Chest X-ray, AP view. Patient: 40 years old, sex F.
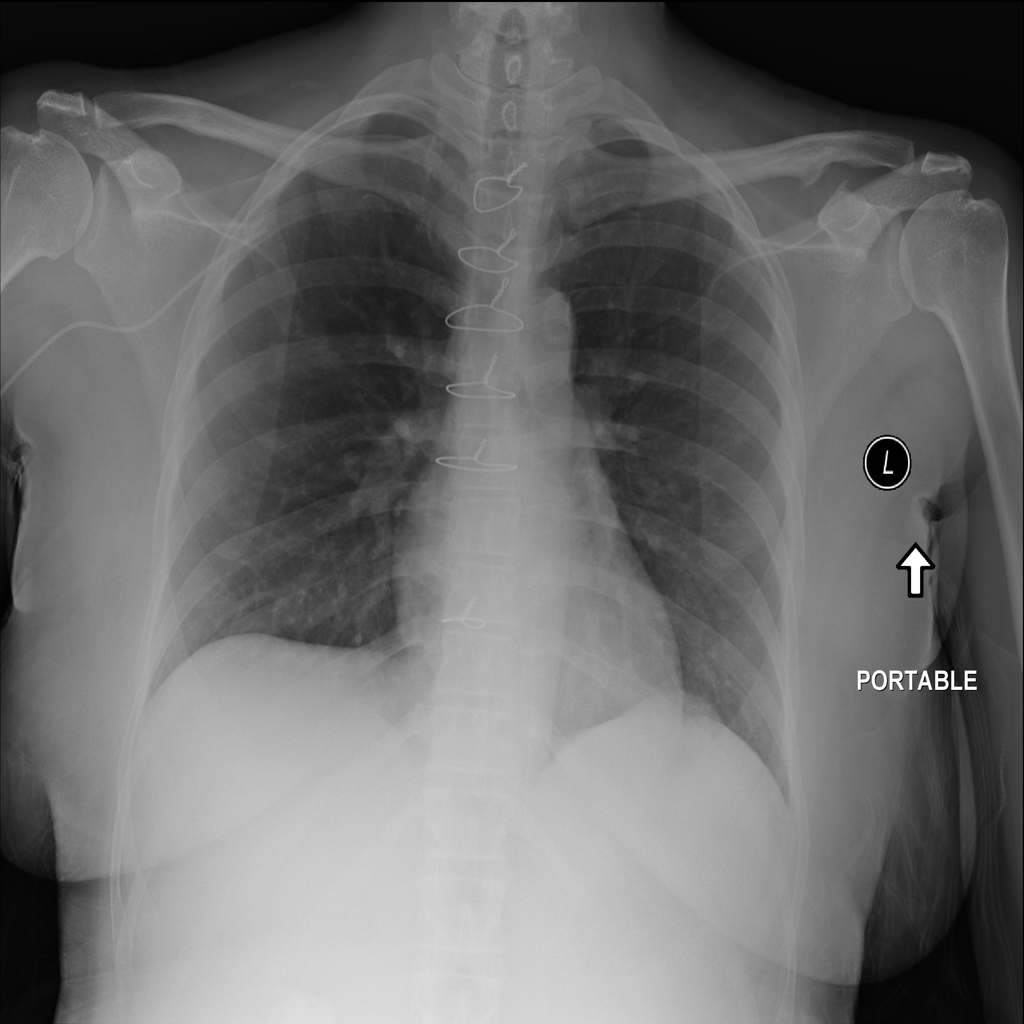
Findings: No Finding